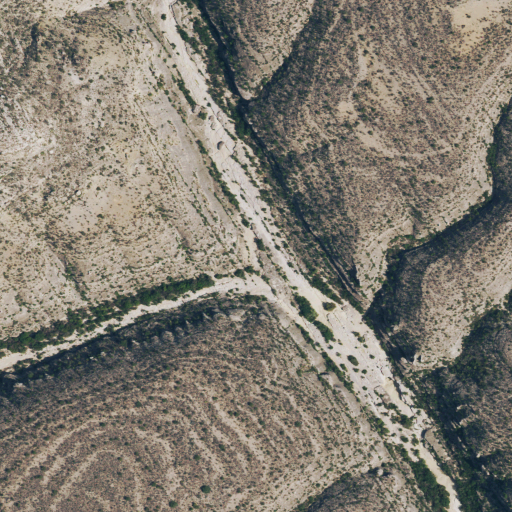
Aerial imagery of valley in Texas named Candilla Canyon containing shrub and grassland